Question: I am in the process of writing a JavaScript edition of the popular game <URL> as a side project before I have to return to classes in the fall. I am, unfortunately, entirely stumped in regards to how to proceed from my current progress with this project.
When I began writing this project, I assumed that the best approach for this game would be to instantiate four matrices and put them in a list. Each matrix would represent one section of the Pentago board. I found that this approach caused me a great deal of headaches when considering my approach to how I would iterate over the matrices and determine whether or not a row of 5 game tokens had been placed.
I then decided to get an outside perspective on how I could approach this problem to make it simpler to solve. What was suggested was that I use one matrix instead of four. This, however does seem to make rotating each section a bit more difficult, but not unreasonably so.
This having all been said, what I really need to know is how I should approach determining if a player has won the game after having placed a 'token' in a certain position.
Here is what I I know:
- The function that will determine if the game is over will be executed after a player has rotated a quadrant. - Given this, I will know which player placed that last token. I will only need to consider tokens placed by that player.- I must iterate over the matrix from the position in the matrix that the last token was placed from, and determine if a token is adjacent to it. Then, recursively perform this action on every adjacent token until I have found five adjacent tokens either diagonally, vertically, or horizontally.
What follows is the code that I have already written for this game. I would really appreciate any help that I can get on this part of the project... it has really stumped me!
Thanks!
<URL>
'''
var game = (function (players){
var self = {};
self.numTokensPlaced = 0;
// instantiate the pentago board to all empty
self.board = [];
for(var i=0; i<6; i++)
{
self.board[i] = [];
for(var j=0; j<6; j++)
{
self.board[i][j] = null;
}
}
// rotate one of the four sections of the board
// given a section and a direction
self.rotateSection = function (section, direction)
{
if(isGameOver())
{
}
else
{
if(direction == 'clockwise')
{
/*
var newGrid = [];
var rowLength = Math.sqrt(section.length);
newGrid.length = section.length
for (var i = 0; i < section.length; i++)
{
//convert to x/y
var x = i % rowLength;
var y = Math.floor(i / rowLength);
//find new x/y
var newX = rowLength - y - 1;
var newY = x;
//convert back to index
var newPosition = newY * rowLength + newX;
newGrid[newPosition] = section[i];
}
for (var i = 0; i < newGrid.length; i++)
{
console.log(newGrid[i])
}
*/
}
else
{
// rotate counter clockwise
}
switchTurns();
}
}
// place a token at a place on the board given
// the player placing the token, the section, and the
// location coordinates in that section that the token
// is being placed.
self.placeToken = function(playerid, location)
{
if (self.board[location[0]][location[1]] != null)
{
return location.toString() + ' is already taken';
}
else
{
self.board[location[0]][location[1]] = playerid;
self.numTokensPlaced = self.numTokensPlaced + 1;
if(isGameOver())
{
alert('game is over!');
}
}
}
// looks at the current player, and sets the current
// player variable to the other player to switch turns.
function switchTurns()
{
if (players.current == players[0])
{
players.current = players[1];
}
else
{
players.current = players[0];
}
console.log(players.current);
}
// look through the board to see if there are any
// five tokens in a row belonging to one player.
// returns bool
function isGameOver(consecutiveTokens)
{
// game cannot be over if the number
// of tokens placed is less than 10
if(self.numTokensPlaced() >= 10)
{
if(consecutiveTokens < 5)
{
for(i=0; i < 3; i++)
{
if(self.board[i] != null)
{
for(j=0; j < 3; j++)
{
if(self.board[i][j] != null)
{
if(self.board[i][j] == players.current)
{
}
}
}
}
}
}
else
{
return true;
}
}
else
{
return false;
}
}
return self;
}());
'''
Place a marble in a quadrant. After placing your marble in one of the quadrants, rotate one of the quadrants 90 degrees either direction. After aligning five marbles either horizontally, vertically, or diagonally, you win!

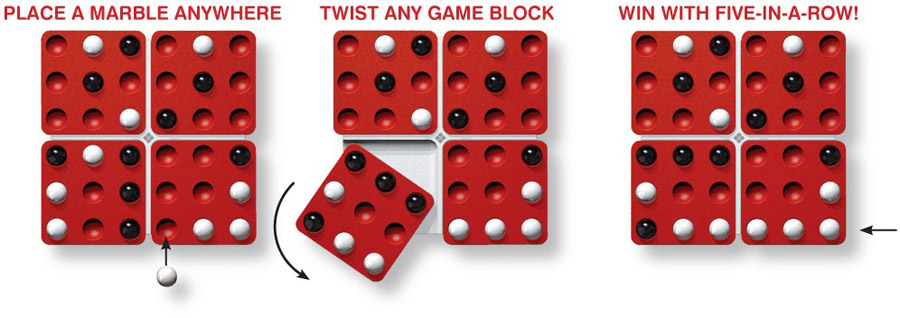
Answer: Given a fixed board I would solve it by creating an array of possible axes:
'''
var axes = [];
// rows
for (var i = 0; i < 6; ++i) {
axes.push(self.board[i]);
}
// columns
for (var j = 0; j < 6; ++j) {
var column = [];
for (var i = 0; i < 6; ++i) {
column.push(self.board[i][j]);
}
}
// diagonals
axes.push([self.board[0][1], self.board[1][2], ...])
// two more
'''
With that array you can simply traverse all axes and find consecutive fills for a particular player.